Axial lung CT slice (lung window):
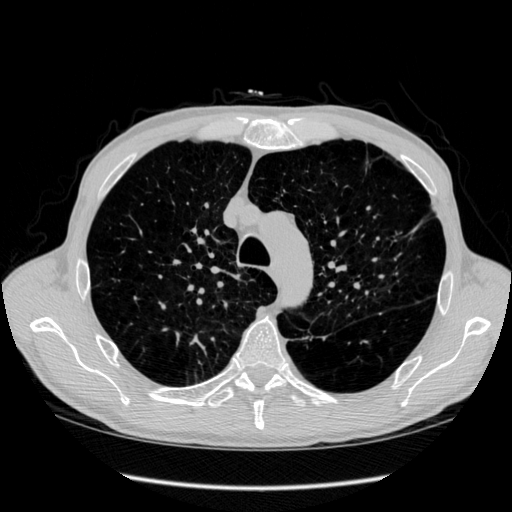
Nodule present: no